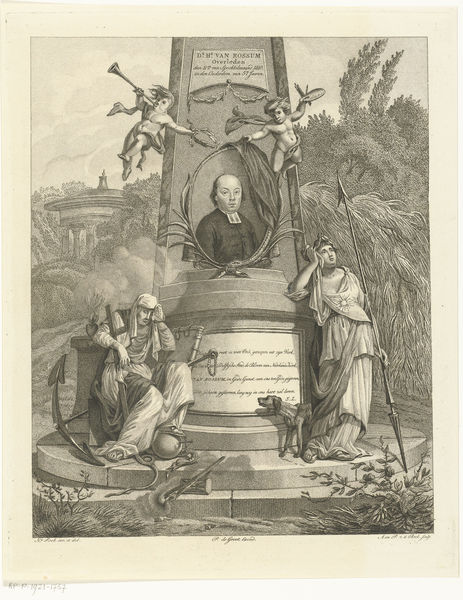
Titel: Monument ter nagedachtenis aan het overlijden van predikant Van Rossum te Delft met zijn portret en twee treurende allegorische vrouwen
Künstler: Antonie en Pieter van der Beek
Standort: Amsterdam
Institution: Rijksmuseum
Schlagwörter: baum, mann, bäume, frauen, landschaft, frau, schwarz, weiss, zeichnung, hund, trauer, bild, portrait, porträt, geistlicher, gewand, klassizismus, pflanzen, oval, engel, statue, schlafen, romantik, inschrift, medaillon, kreuz, druck, radierung, kugel, portrai, grab, jagdhund, tempel, speer, anker, monument, trompete, obilisk